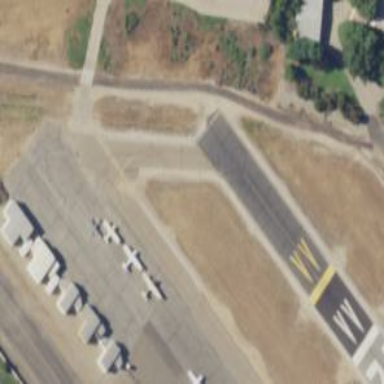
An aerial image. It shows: Asphalt taxiway in the airport.